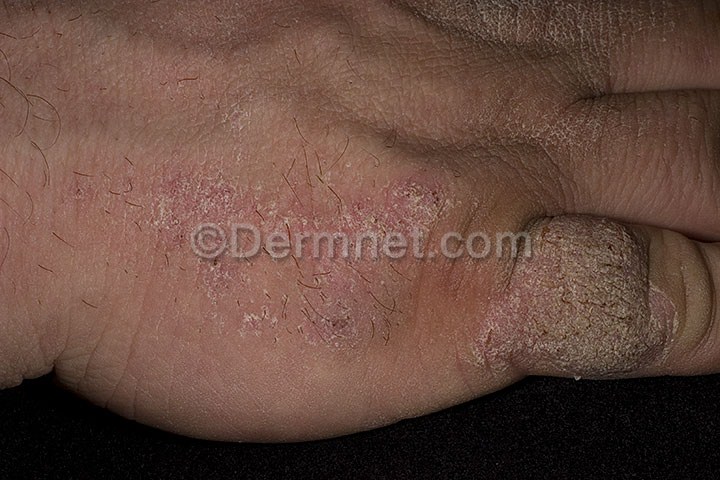
Disease: Atopic Dermatitis Photos